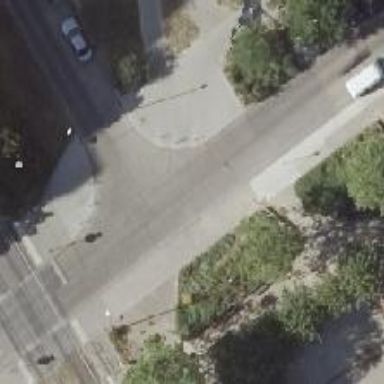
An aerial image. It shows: Unmarked road crossing.